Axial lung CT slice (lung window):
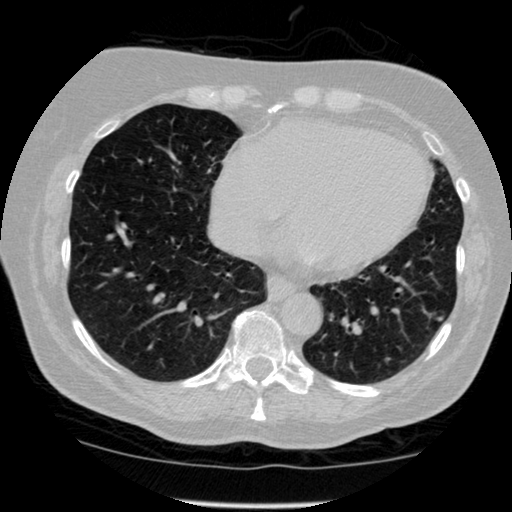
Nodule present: no